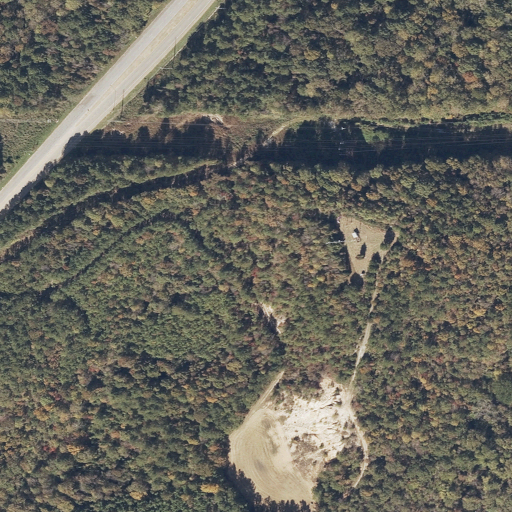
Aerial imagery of mountain in Mississippi named Mount Barton containing mixed forest, evergreen forest, deciduous forest, shrub, low intensity development, medium intensity development, open development, and barren land